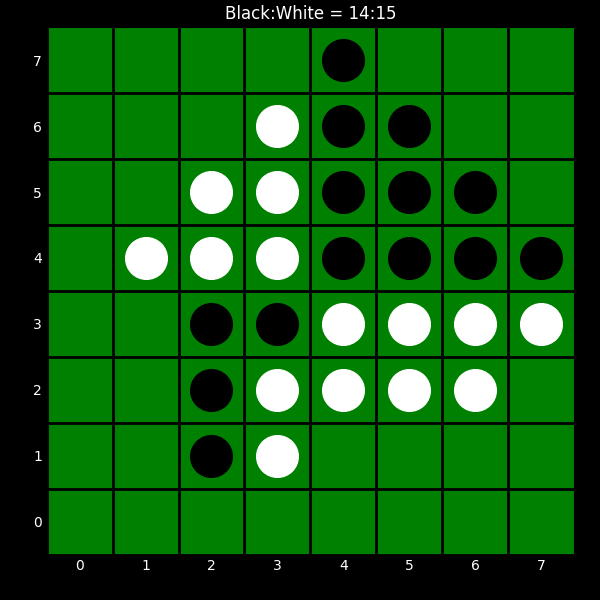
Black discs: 14
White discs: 15